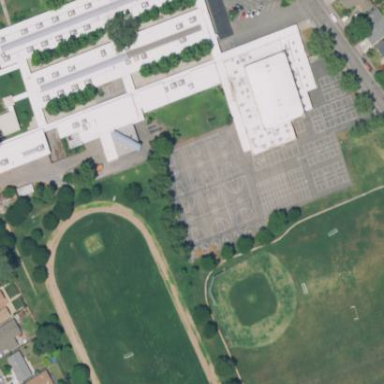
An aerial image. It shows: School.